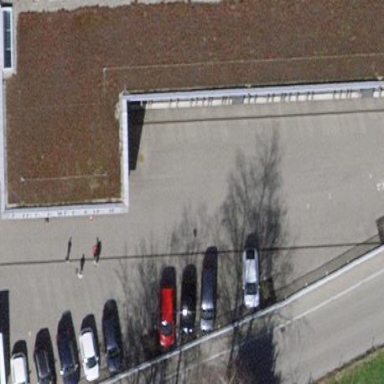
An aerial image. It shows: Pedestrian path with asphalt surface.